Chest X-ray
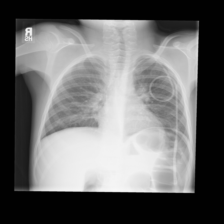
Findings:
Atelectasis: negative
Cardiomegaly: negative
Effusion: negative
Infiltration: negative
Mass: negative
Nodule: negative
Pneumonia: negative
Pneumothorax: negative
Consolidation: negative
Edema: negative
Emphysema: negative
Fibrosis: negative
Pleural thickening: negative
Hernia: negative